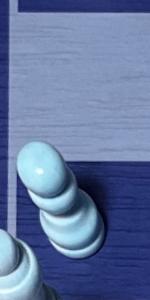
Label: Pawn_White